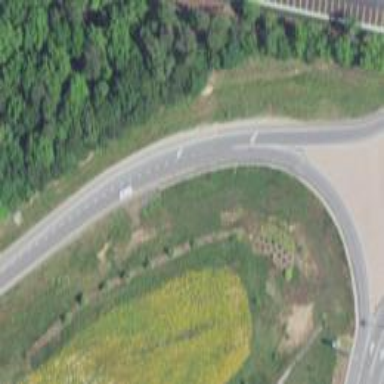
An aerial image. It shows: Motorway link with Diverging Diamond Interchange (DDI) junction.